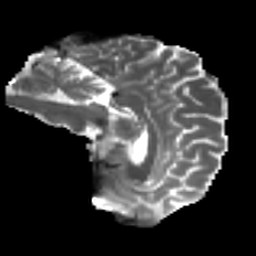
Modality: T2w
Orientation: sagittal
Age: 40
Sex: male
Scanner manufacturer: ge
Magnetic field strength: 3 T
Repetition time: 7.8 s
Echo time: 0.0607 s